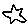
Label: star